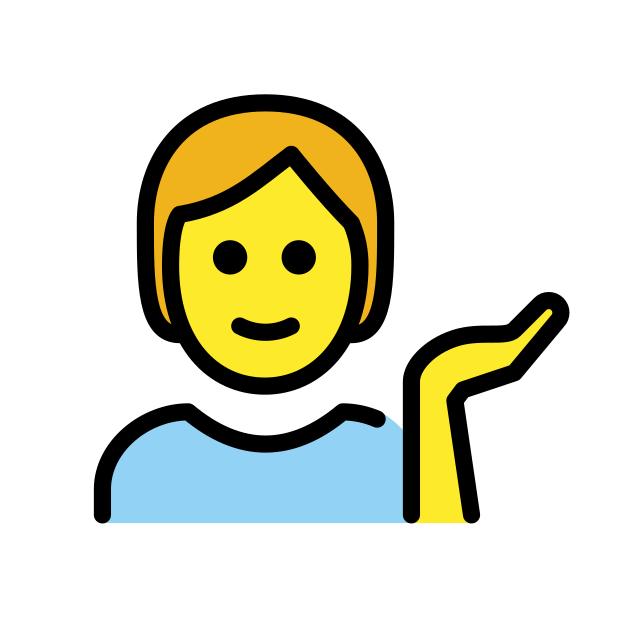
person tipping hand